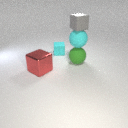
small cyan rubber cube to the right of large red metal cube